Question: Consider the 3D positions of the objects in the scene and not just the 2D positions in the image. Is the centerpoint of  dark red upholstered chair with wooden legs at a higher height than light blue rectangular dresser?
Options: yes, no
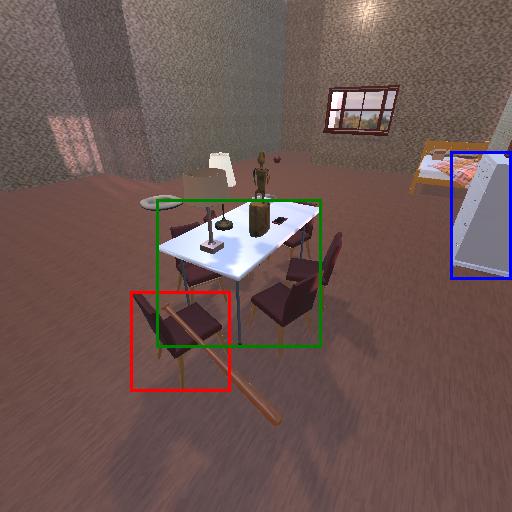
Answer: yes